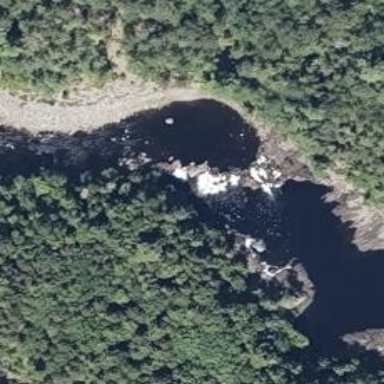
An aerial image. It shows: Beautiful waterfall in nature.